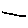
Label: line